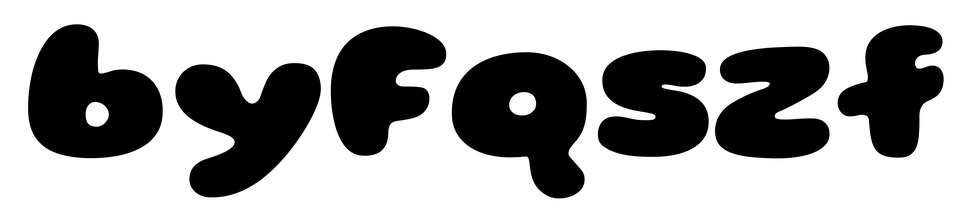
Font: Gluten_Black